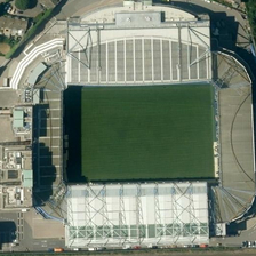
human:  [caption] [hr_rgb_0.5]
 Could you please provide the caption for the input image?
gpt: There is a huge stadium under the sun.

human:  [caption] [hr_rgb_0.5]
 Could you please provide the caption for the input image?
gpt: There is a stadium in the sun.

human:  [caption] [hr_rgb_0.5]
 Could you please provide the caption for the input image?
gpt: Rectangular stadium, white mountains, green base.